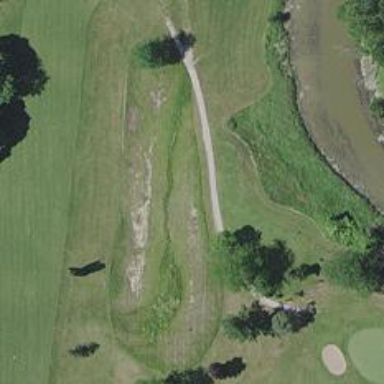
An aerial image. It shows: Service road used as golf cart path.